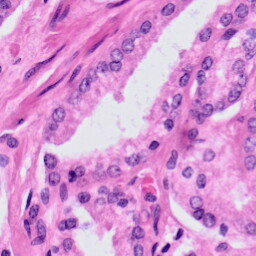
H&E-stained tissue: Prostate